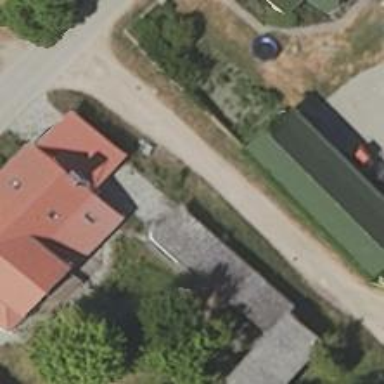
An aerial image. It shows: Shed.